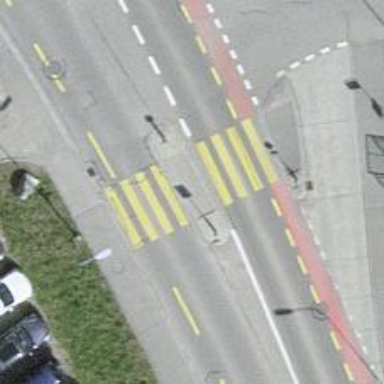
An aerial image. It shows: Uncontrolled zebra crossing with pedestrian island.